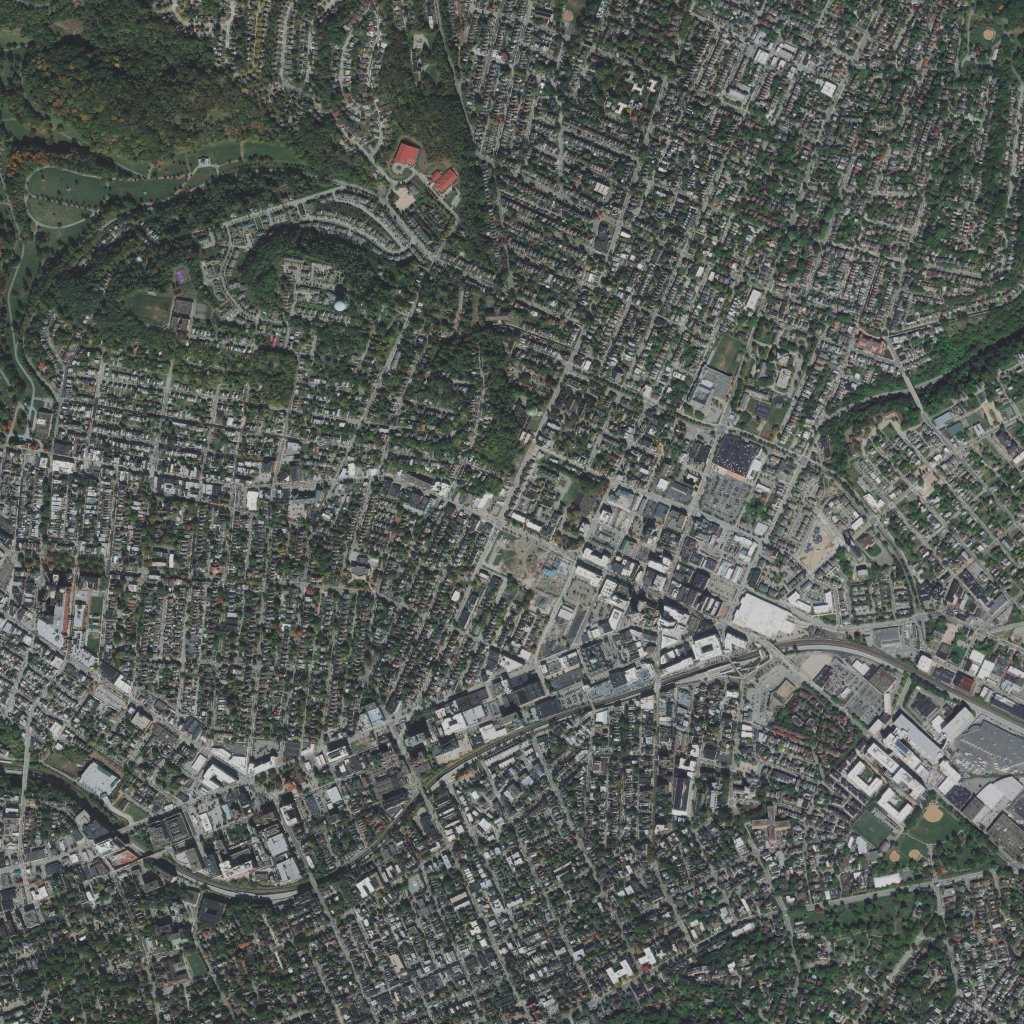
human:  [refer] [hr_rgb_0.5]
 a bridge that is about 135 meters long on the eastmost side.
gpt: <box>[[88, 36, 89, 40, 0]]</box>

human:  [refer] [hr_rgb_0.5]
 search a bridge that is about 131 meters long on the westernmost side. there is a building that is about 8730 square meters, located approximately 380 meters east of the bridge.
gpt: <box>[[2, 73, 2, 77, 0]]</box>